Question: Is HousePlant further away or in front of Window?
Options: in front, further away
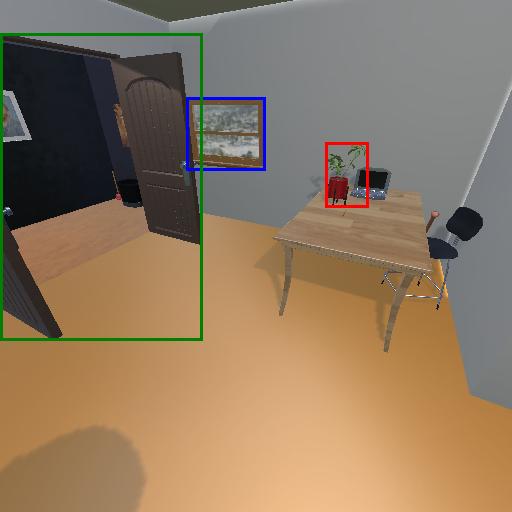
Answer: in front